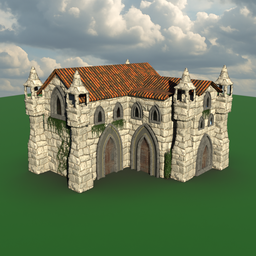
Label: architecture